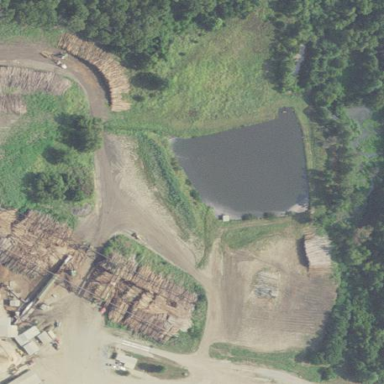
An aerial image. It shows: Serene pond surrounded by nature.